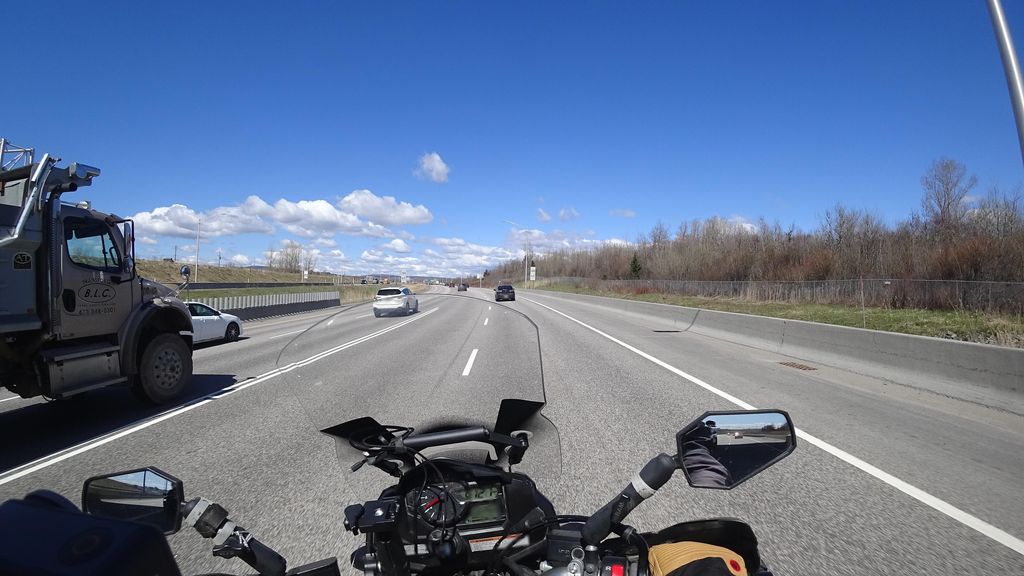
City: quebec_city